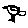
Label: bird